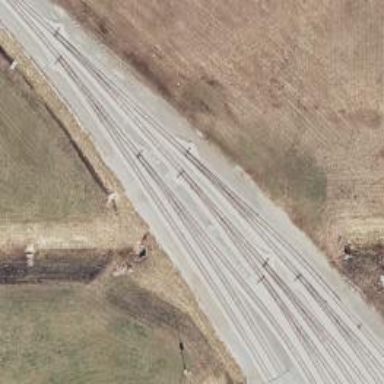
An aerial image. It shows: Railway spur service.